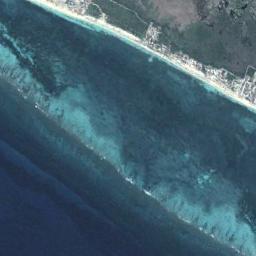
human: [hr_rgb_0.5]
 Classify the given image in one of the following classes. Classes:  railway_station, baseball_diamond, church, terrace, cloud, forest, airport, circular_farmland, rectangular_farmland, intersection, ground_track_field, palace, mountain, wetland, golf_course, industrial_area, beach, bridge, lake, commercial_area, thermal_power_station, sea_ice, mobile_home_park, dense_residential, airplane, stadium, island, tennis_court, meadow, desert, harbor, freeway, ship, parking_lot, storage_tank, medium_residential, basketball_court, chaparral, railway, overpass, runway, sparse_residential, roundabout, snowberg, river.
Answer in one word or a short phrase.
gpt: beach